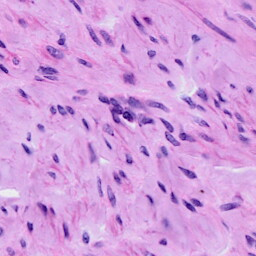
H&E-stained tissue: Cervix